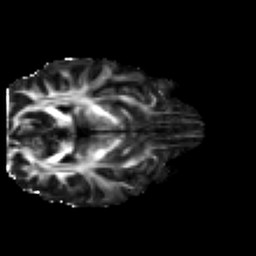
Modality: FA
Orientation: axial
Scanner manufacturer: ge
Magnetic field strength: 3 T
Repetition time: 7.98 s
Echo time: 0.0701 s